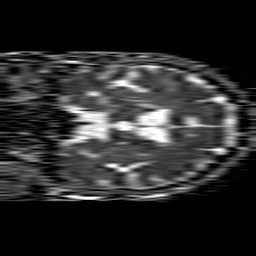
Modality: ADC
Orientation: coronal
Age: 54
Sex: male
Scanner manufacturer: philips
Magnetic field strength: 1.5 T
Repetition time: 4.6 s
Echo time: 0.08517 s